Aerial crown-view tile of a tropical tree (Barro Colorado Island, Panama), acquired 20241112:
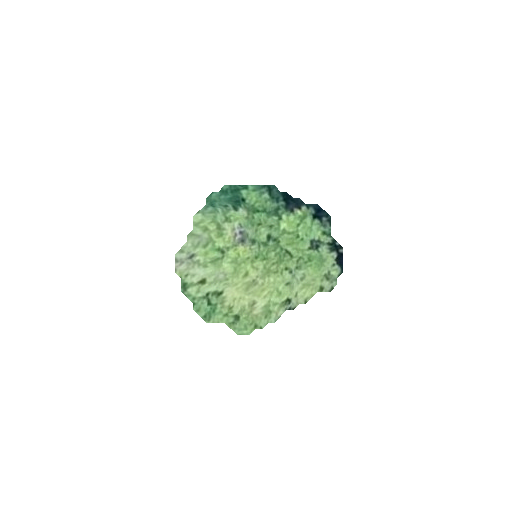
Species: Alseis blackiana
GBIF accepted scientific name: Alseis blackiana
Crown area: 27.564 m²